Question: I'd like to know how i can replace the names on columns G and H with their respective ids found on column B. I'm using Microsoft Excel 2010.
Thanks in advance for your help.
This is the file im referring to.

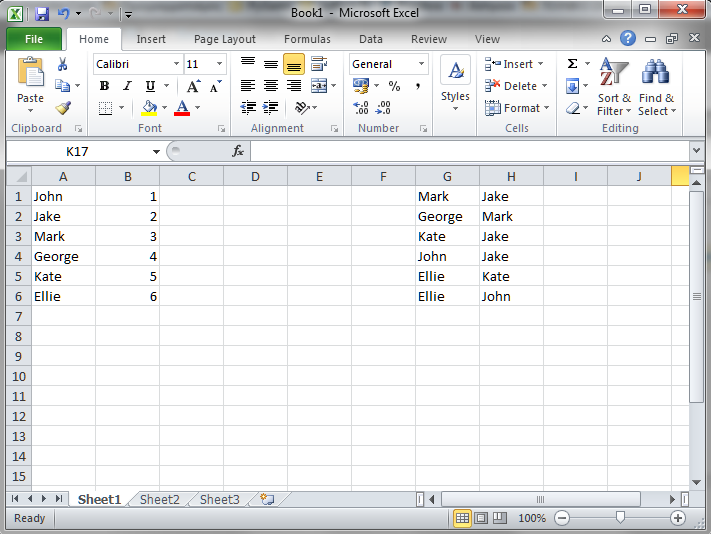
Answer: You can use follwoing formula in 'I1':
'''
=VLOOKUP(G1,$A$1:$B$6,2,0)
'''
and drag it to the right and down. Then you can select the result, copy it and paste in 'G1:H6' with help of "Paste special" -> "values"